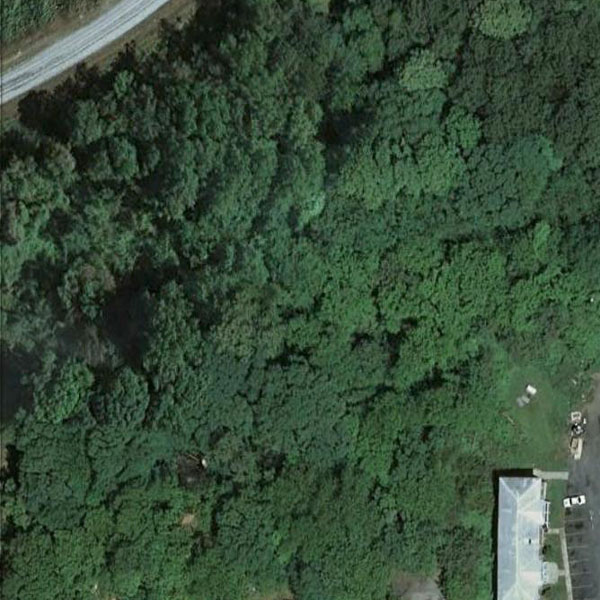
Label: Forest